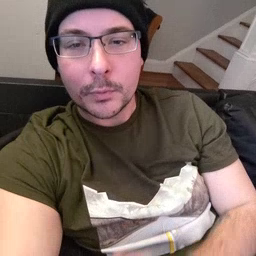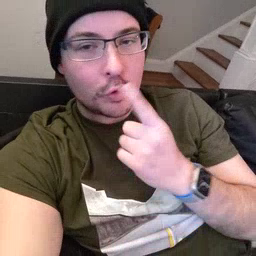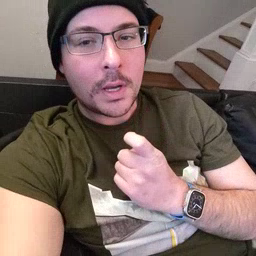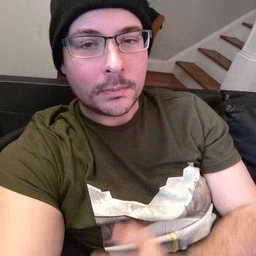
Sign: red